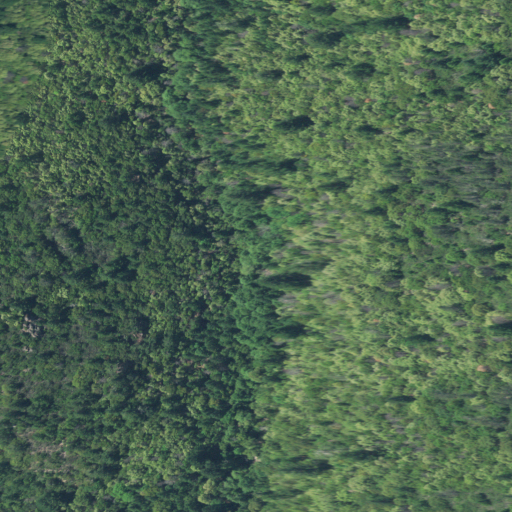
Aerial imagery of valley in California named Rattlesnake Canyon containing evergreen forest, mixed forest, and deciduous forest